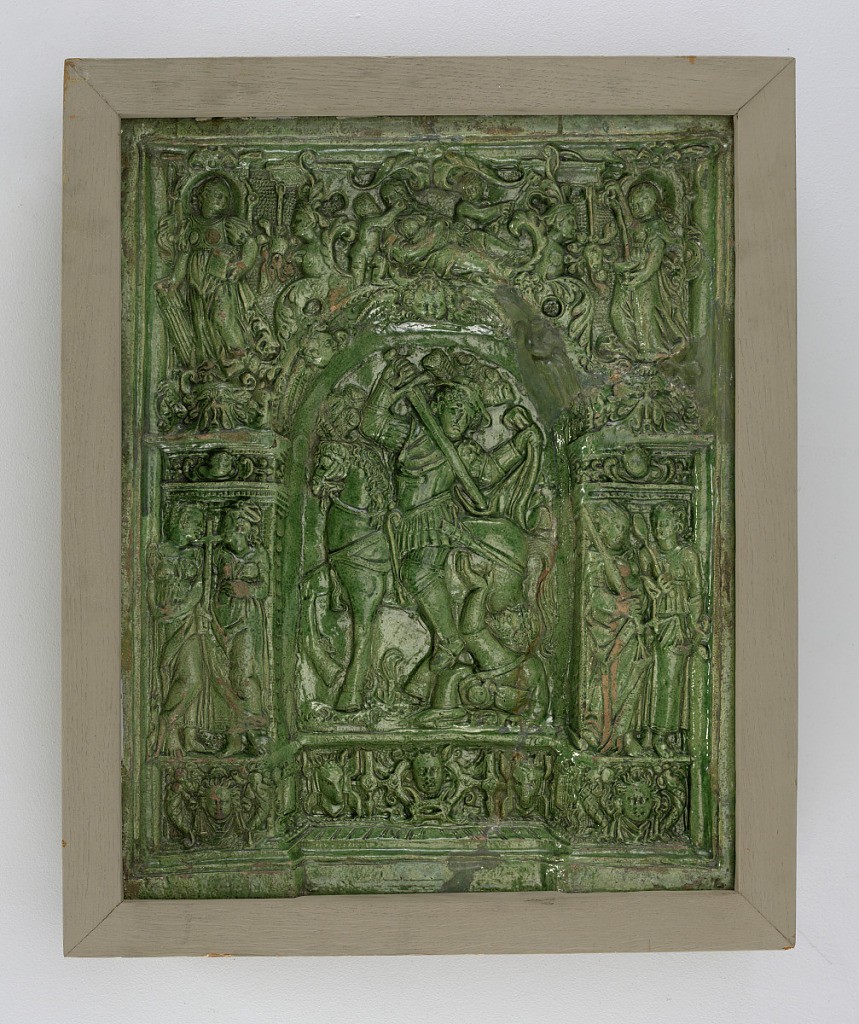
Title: Tile
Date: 16th century
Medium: Lead-glazed earthenware
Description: Within an arched niche are St. Martin and the Beggar. At base are strapwork, pendants, masks, grotesques, and seven figures symbolizing the three ecclesiastical and four cardinal virtues: Faith, Hope, and Charity; Temperance, Prudence, Justice, and Fortitude. All decorations in relief.